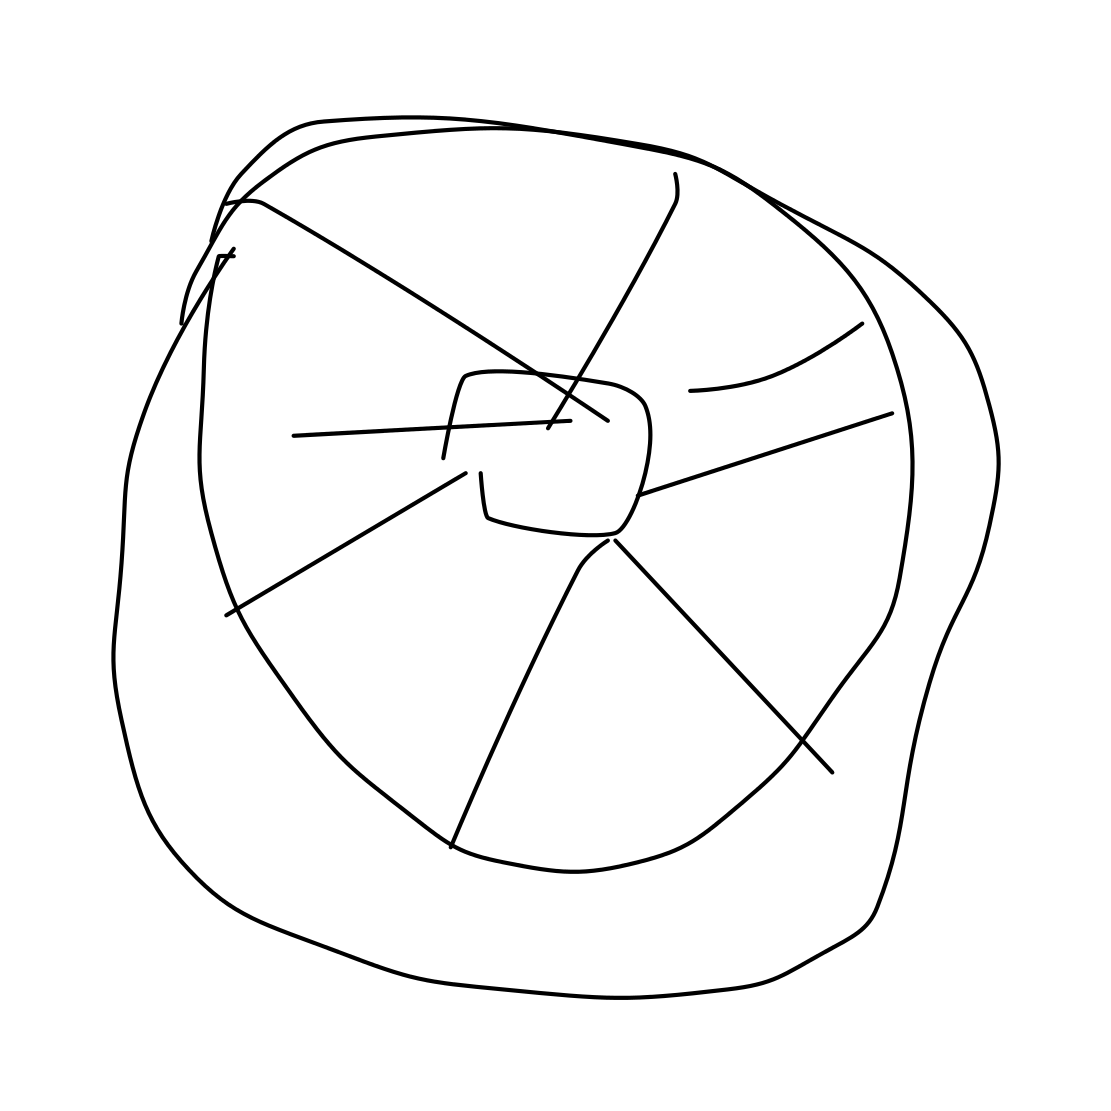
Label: wheel